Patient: sex F, age 53
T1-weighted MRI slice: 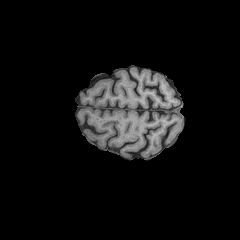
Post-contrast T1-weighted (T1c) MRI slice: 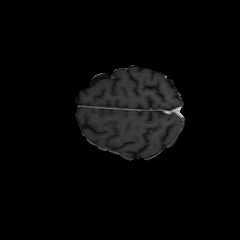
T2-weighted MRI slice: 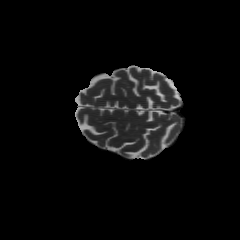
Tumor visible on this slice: no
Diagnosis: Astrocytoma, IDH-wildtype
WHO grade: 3